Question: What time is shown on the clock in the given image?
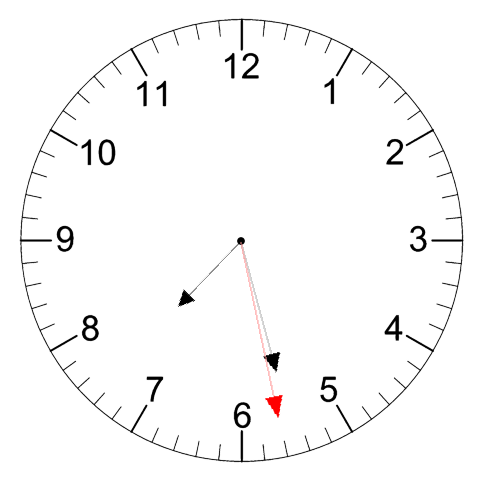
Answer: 07:27:28